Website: macys
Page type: review-order
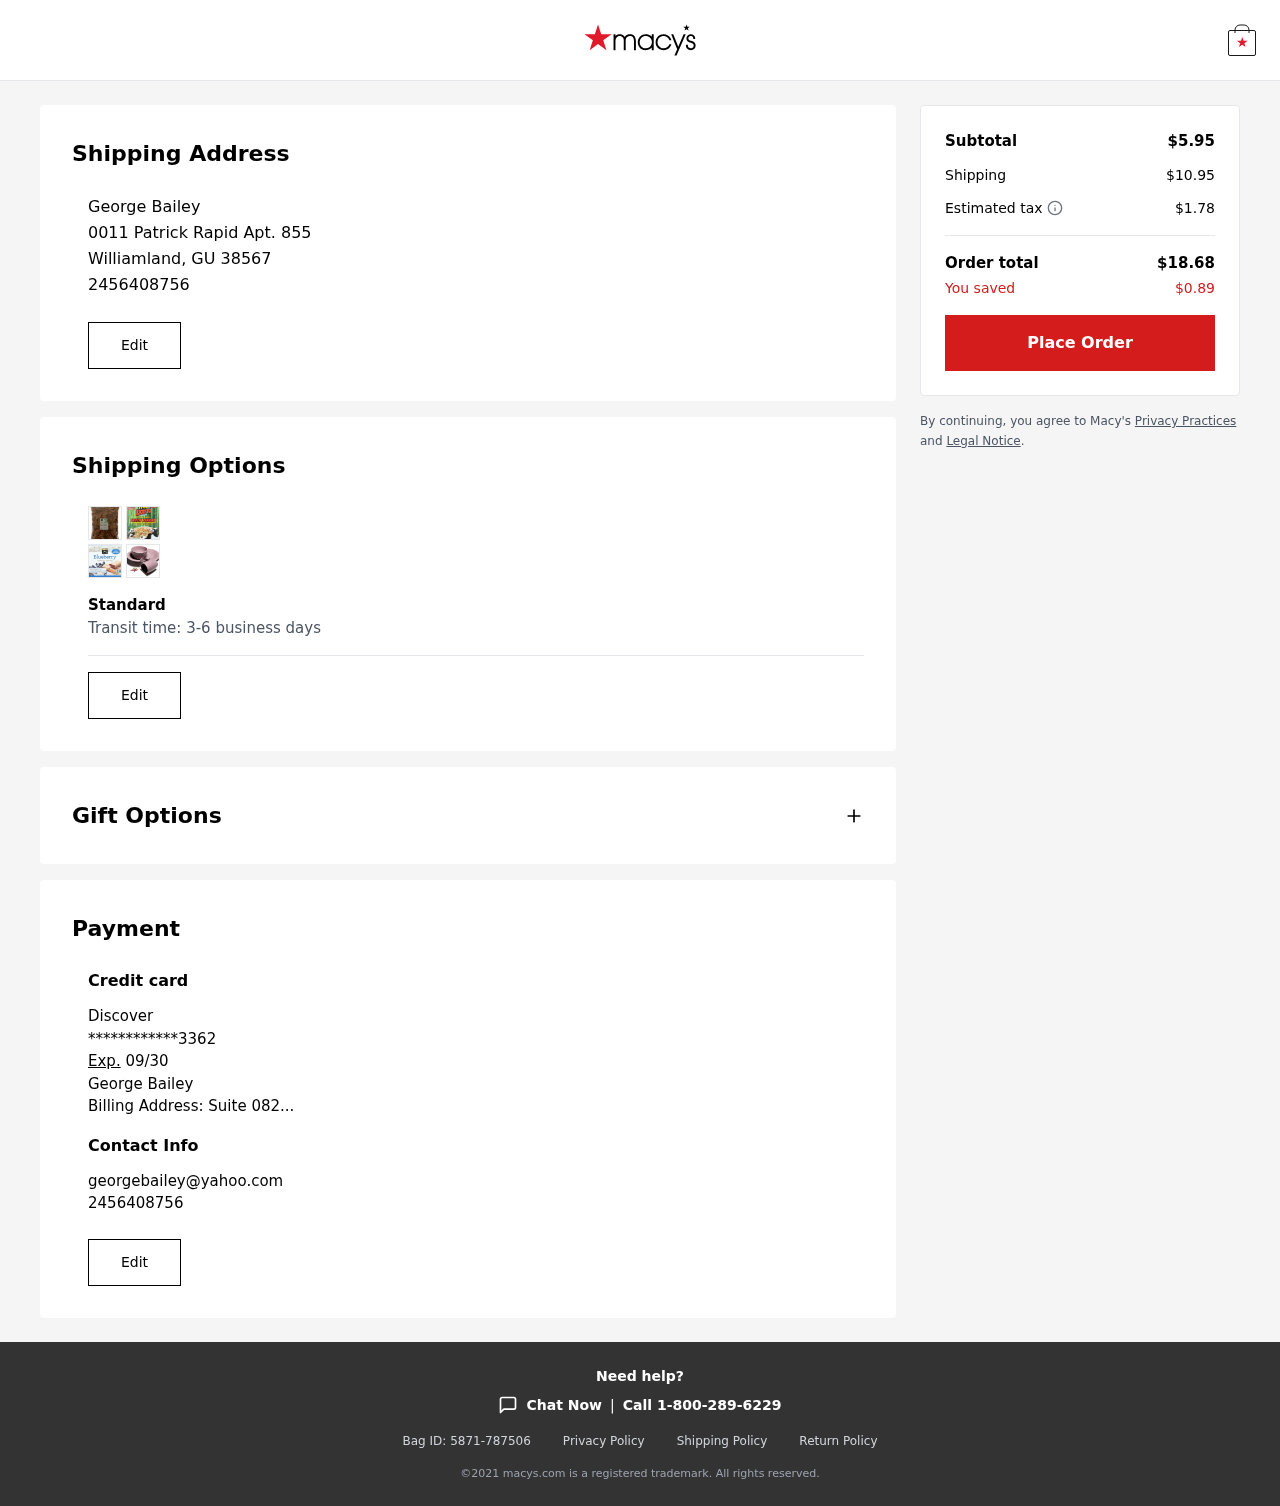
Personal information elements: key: PII_CARD_EXPIRY
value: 09/30
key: PII_CARD_LAST4
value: ************3362
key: PII_CARD_TYPE
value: Discover
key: PII_EMAIL2
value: georgebailey@yahoo.com
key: PII_FULLNAME
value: George Bailey
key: PII_FULLNAME2
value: George Bailey
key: PII_PHONE
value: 2456408756
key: PII_PHONE2
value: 2456408756
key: PII_STREET
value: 0011 Patrick Rapid Apt. 855
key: PII_STREET2
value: Suite 082...
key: PII_CITY_STATE_ZIP
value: Williamland, GU 38567
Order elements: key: ORDER_SUBTOTAL
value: $5.95
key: ORDER_SHIPPING_COST
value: $10.95
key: ORDER_TAX
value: $1.78
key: ORDER_TOTAL
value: $18.68
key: ORDER_SAVINGS
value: $0.89